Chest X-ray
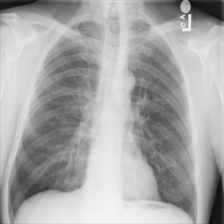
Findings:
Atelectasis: negative
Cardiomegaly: negative
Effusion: negative
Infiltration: negative
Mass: negative
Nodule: negative
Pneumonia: negative
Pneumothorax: negative
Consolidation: negative
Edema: negative
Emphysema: negative
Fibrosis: negative
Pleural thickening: negative
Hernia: negative